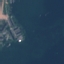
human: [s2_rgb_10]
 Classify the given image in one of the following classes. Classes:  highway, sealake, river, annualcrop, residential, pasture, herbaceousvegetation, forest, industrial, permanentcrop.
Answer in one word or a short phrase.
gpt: SeaLake